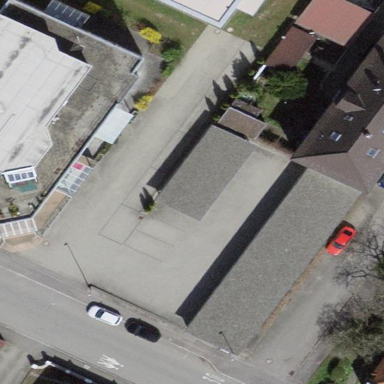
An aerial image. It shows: Group of garages.